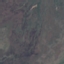
Land use / land cover class: HerbaceousVegetation